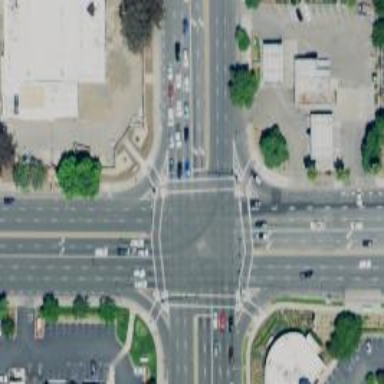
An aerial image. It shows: Marked footway crossing with lines.